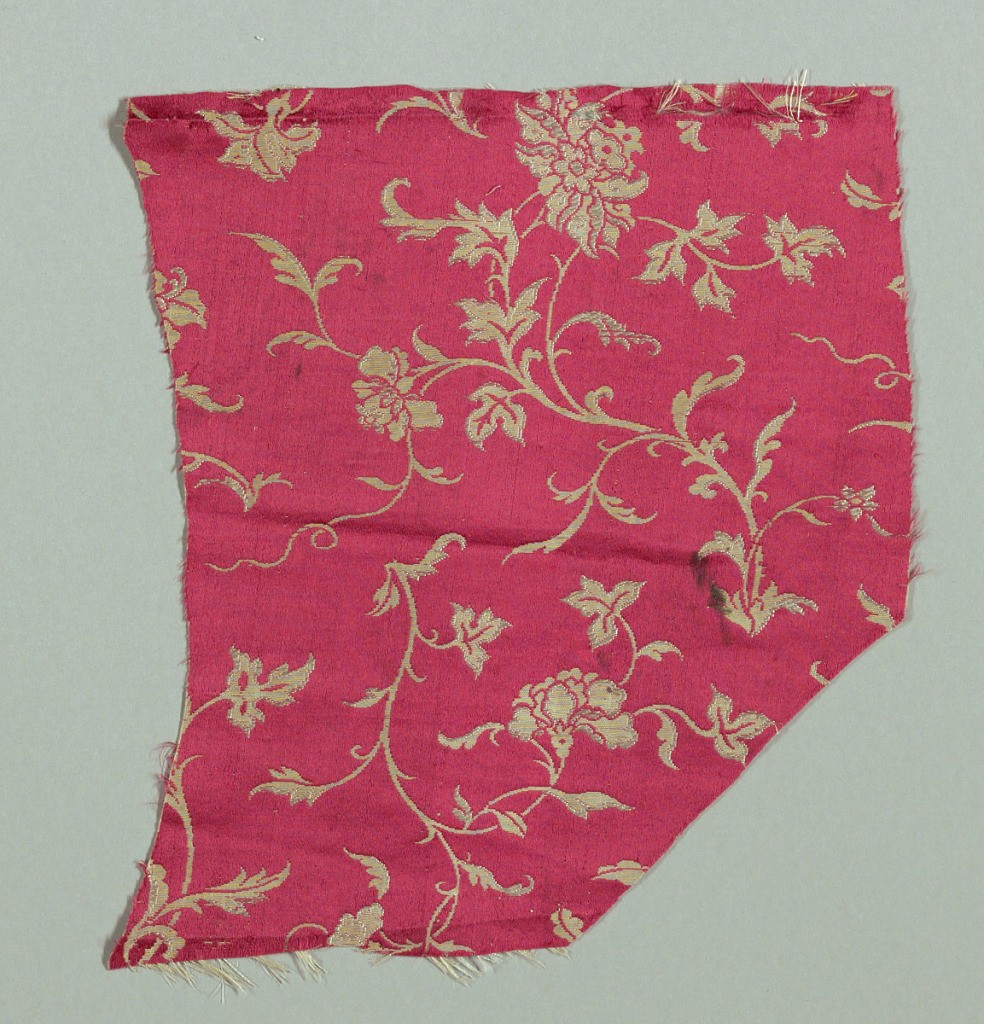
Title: Fragment
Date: late 19th century
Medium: silk Technique: woven
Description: Floral sprays in white on cerise background.